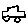
Label: car